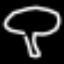
Label: mushroom